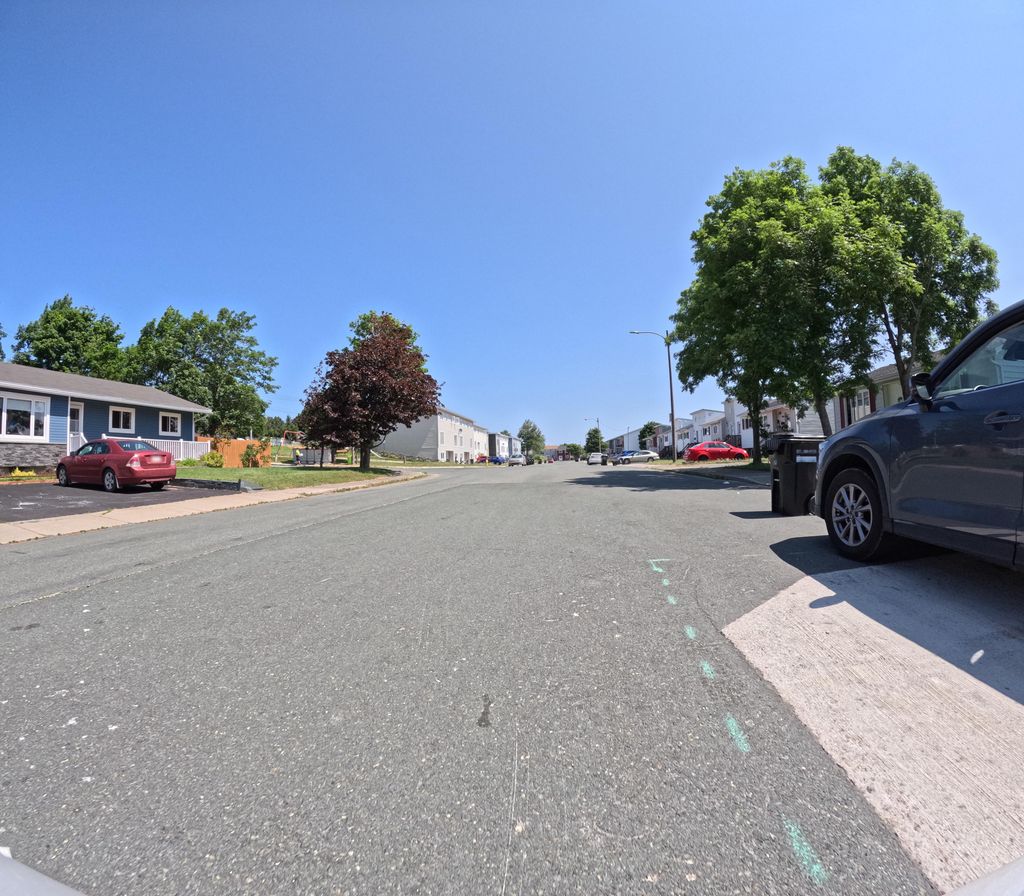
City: st_johns